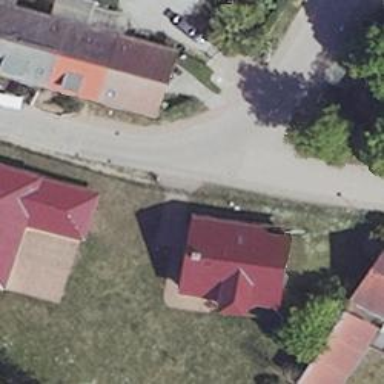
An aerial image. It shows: Residential road.